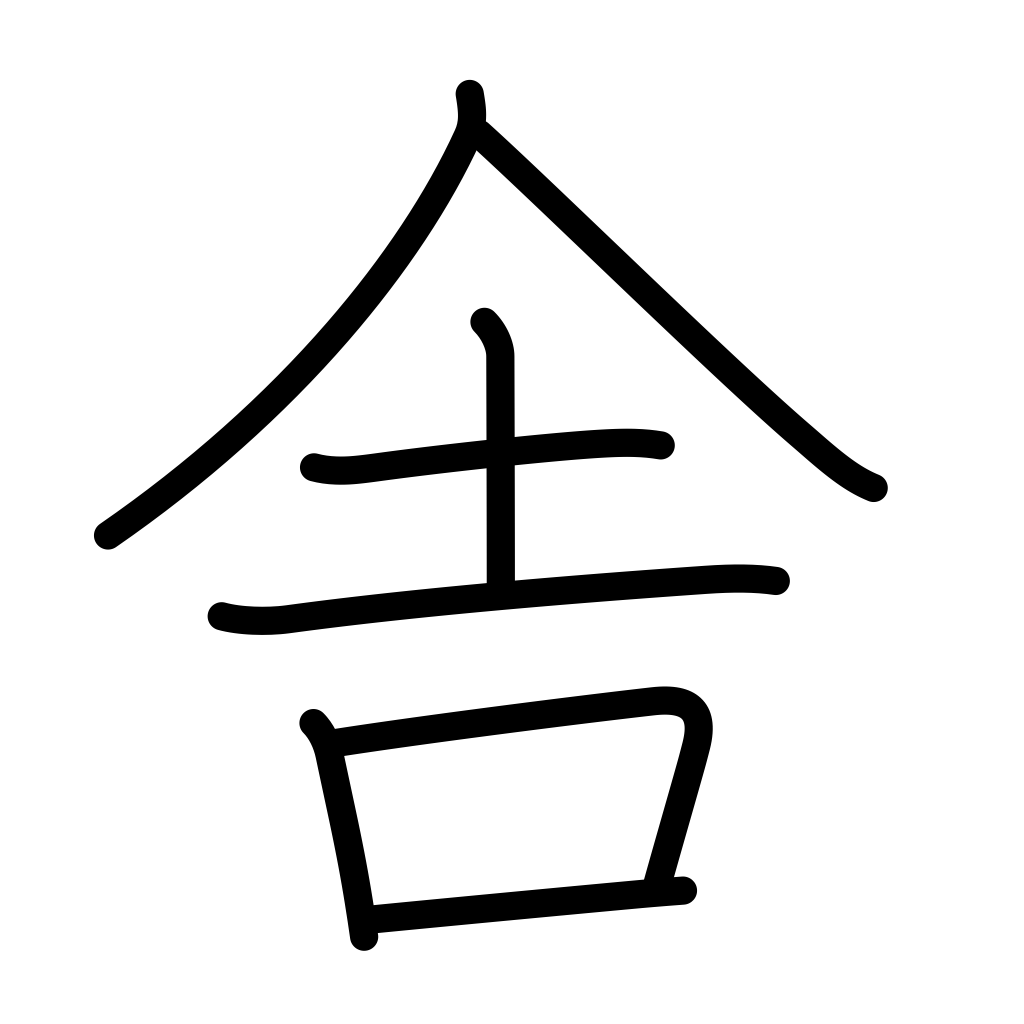
Meaning: cottage, inn, hut, house, mansion